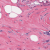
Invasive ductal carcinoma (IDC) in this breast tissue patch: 1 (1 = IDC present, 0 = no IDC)